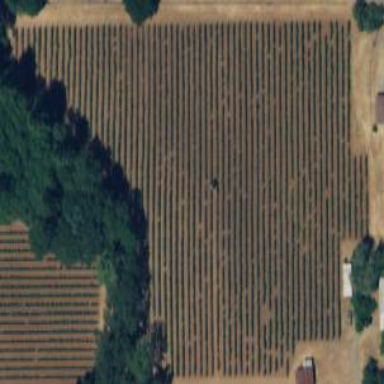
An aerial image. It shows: Vineyard growing wine grapes.